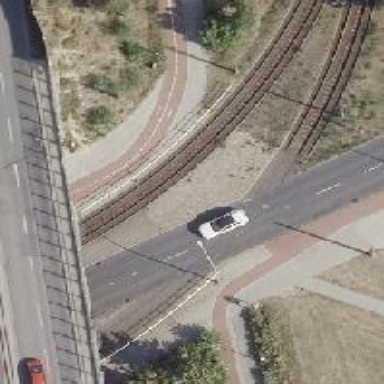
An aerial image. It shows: Tram level crossing on railway.